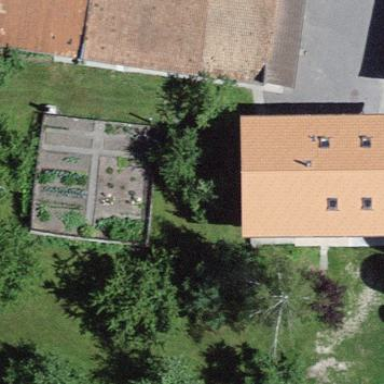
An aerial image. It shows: Residential building.